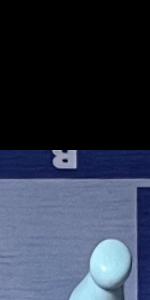
Label: Empty